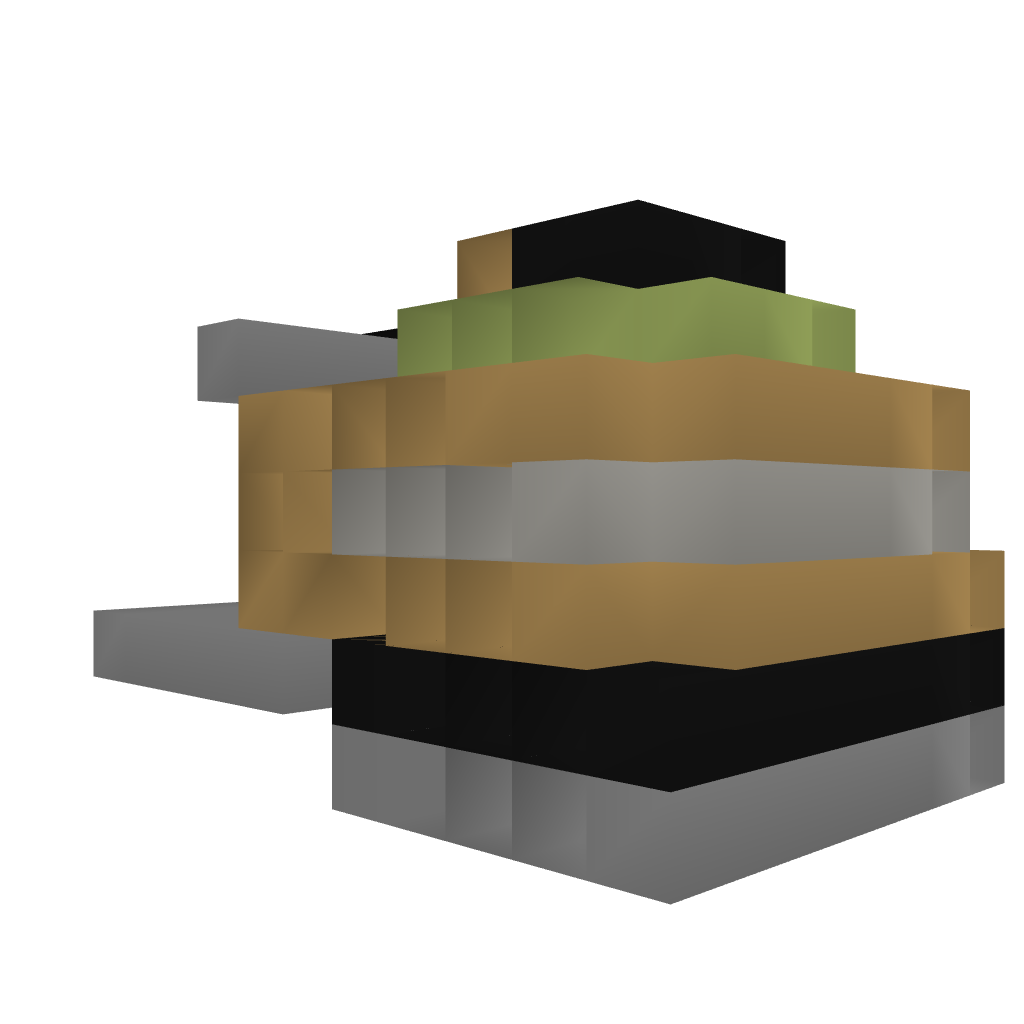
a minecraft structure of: Compact Enchanting Room